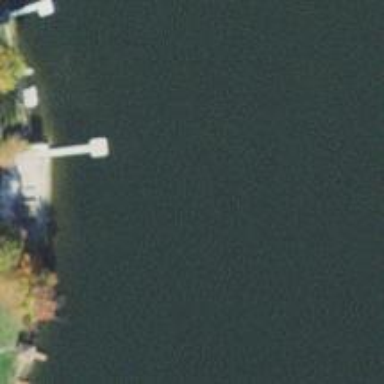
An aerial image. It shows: Man-made pier.